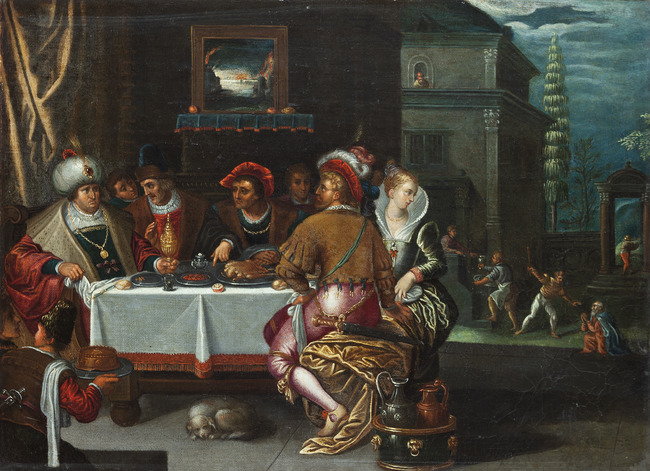
Title: The parable of the rich man and poor Lazarus (Luke 16:19-31)
Artist: studio of Frans Francken (I) Bron: Jan Kosten (2013)
Earliest date: 1557
Latest date: 1616
Genre: painting
Iconography: Lazarus
Keywords: New Testament and Apocrypha